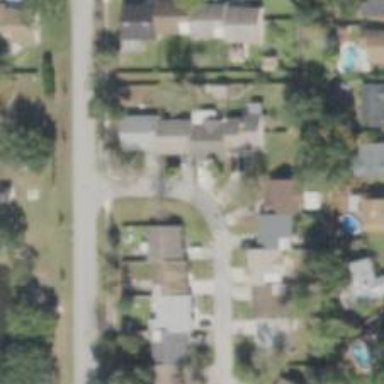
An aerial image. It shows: Residential road.